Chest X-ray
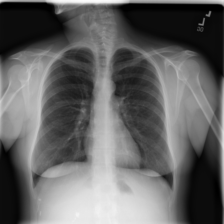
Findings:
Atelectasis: negative
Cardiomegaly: negative
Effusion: negative
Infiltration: negative
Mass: negative
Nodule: negative
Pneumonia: negative
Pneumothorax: negative
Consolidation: negative
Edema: negative
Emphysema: negative
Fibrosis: negative
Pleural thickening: negative
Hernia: negative